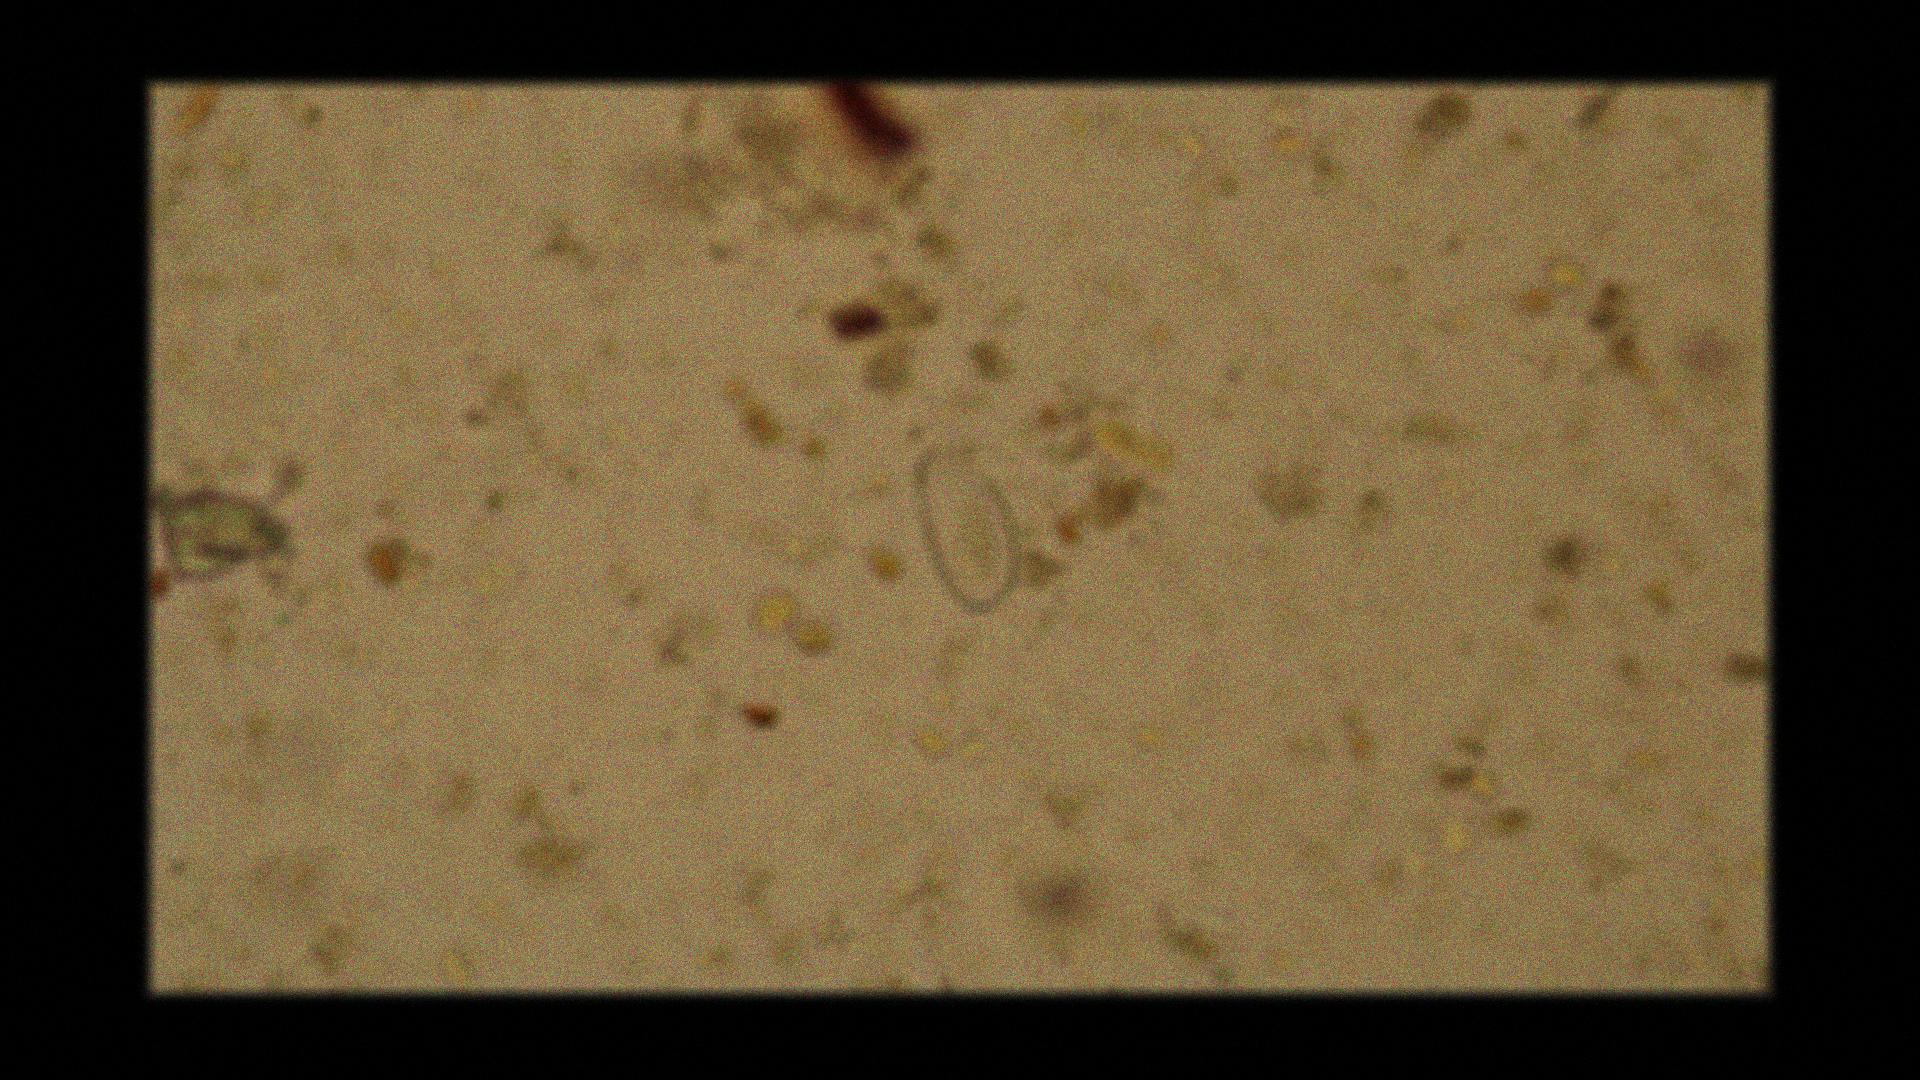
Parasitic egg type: Enterobius vermicularis